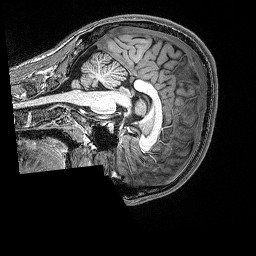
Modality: T1w
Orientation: sagittal